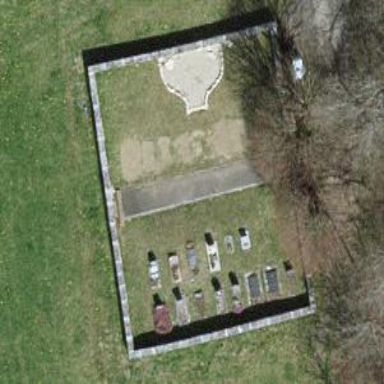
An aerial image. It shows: Grave yard.